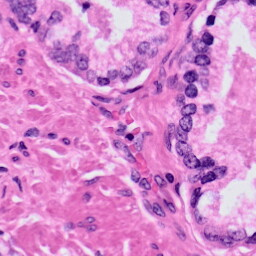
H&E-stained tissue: Prostate